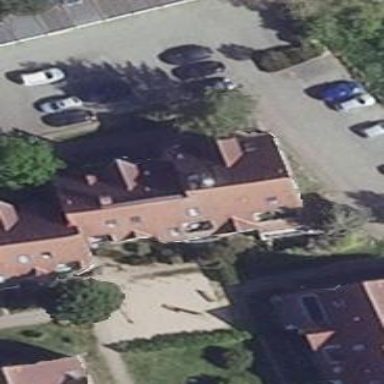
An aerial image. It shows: Image showing building with apartments.